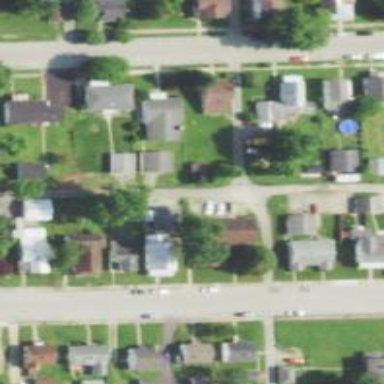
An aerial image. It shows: Alley classified as service road.